Brain MRI, t1w sequence, axial 2D slice.
Patient: age 35, sex F, weight 95 kg, height 1.95 m
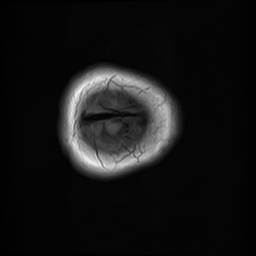